Interaction volume radius: 10 \u00c5
Interaction volume height: 25 \u00c5
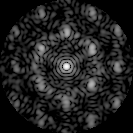
Disorder parameter: 0.5411